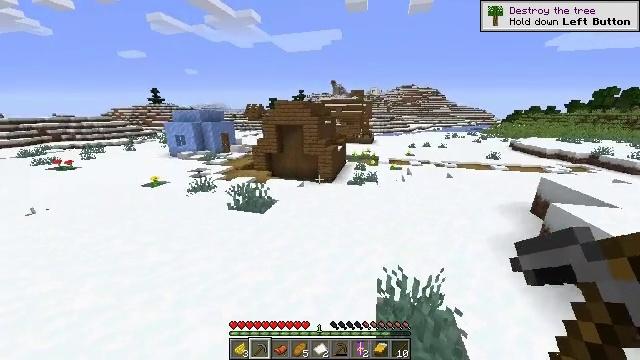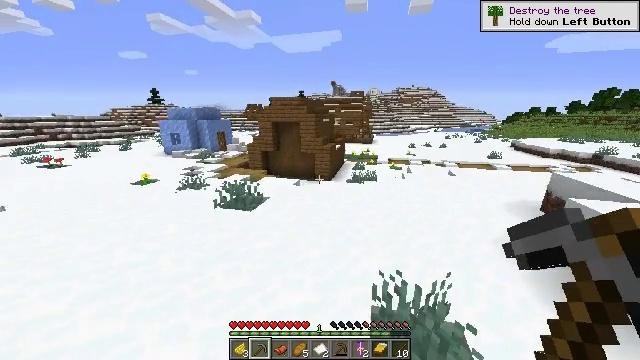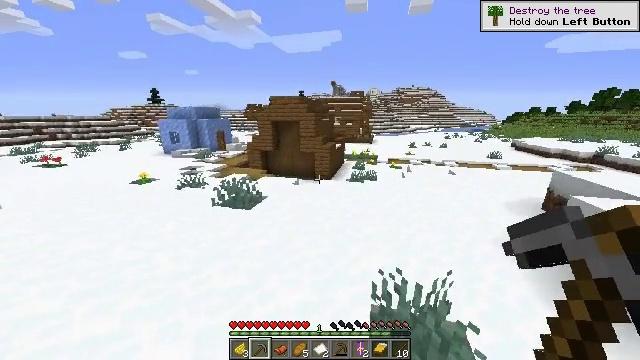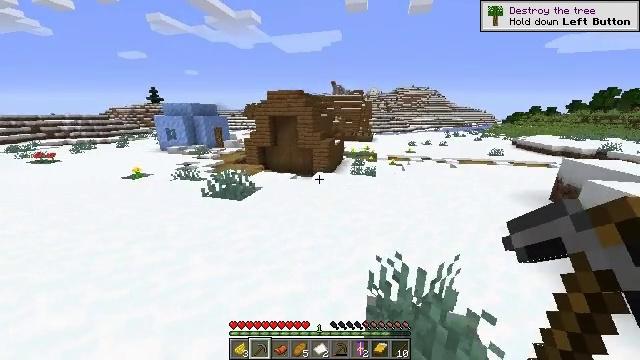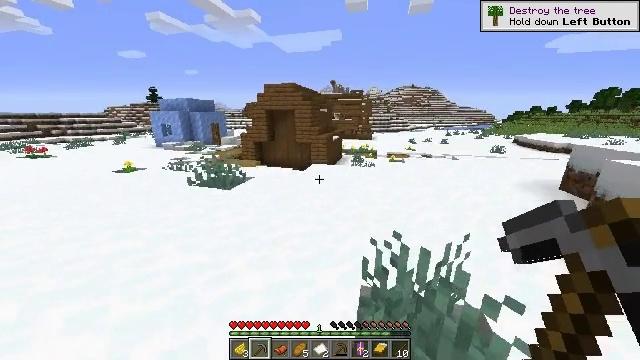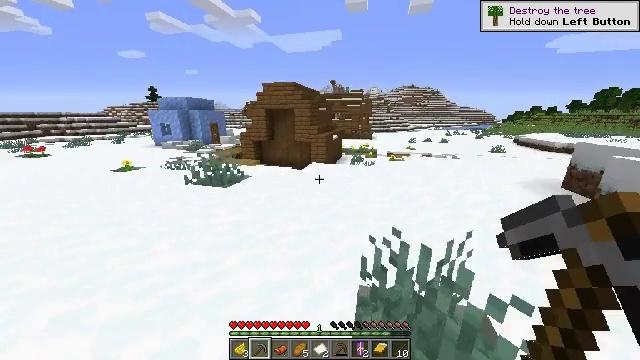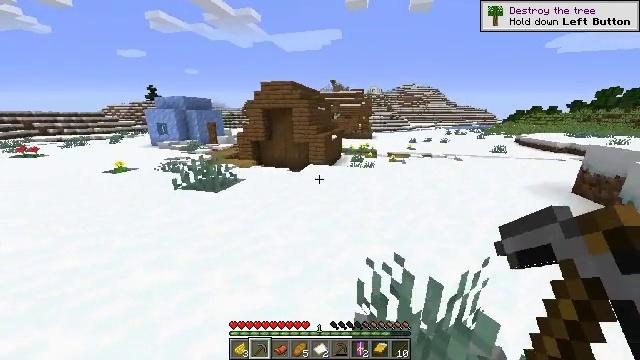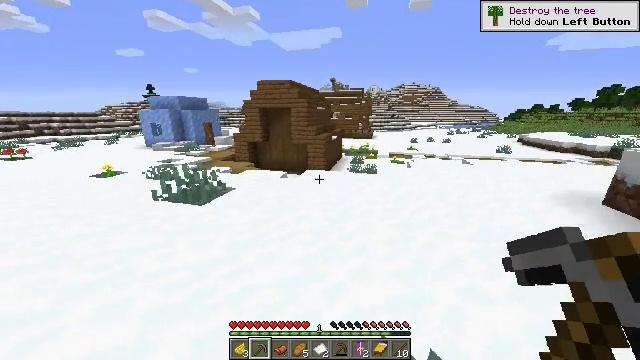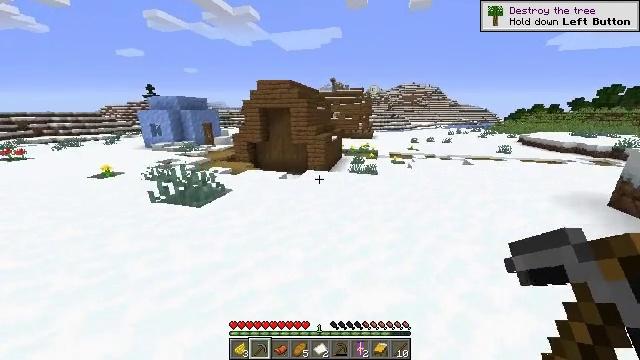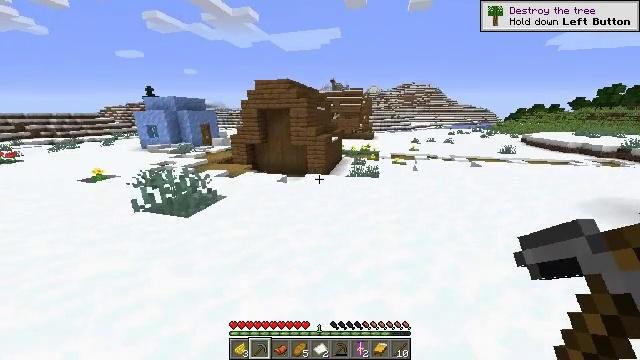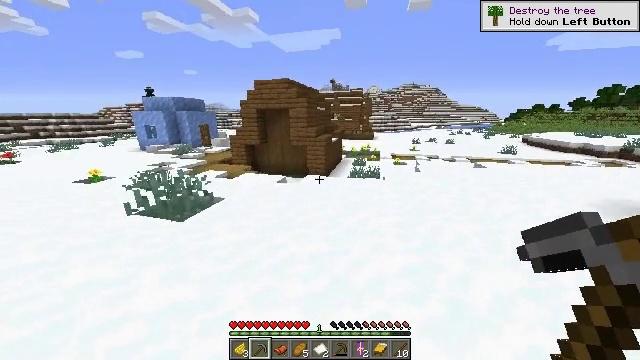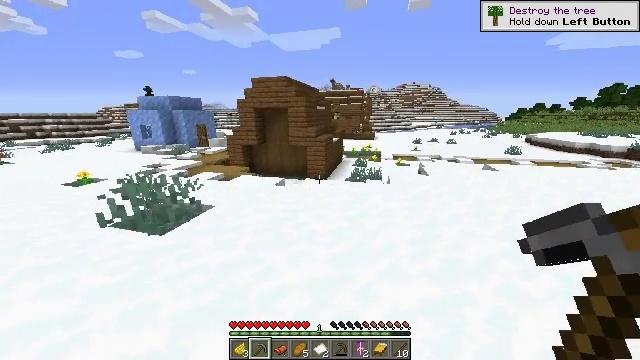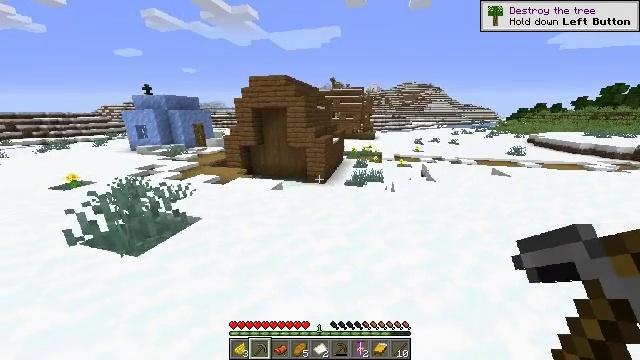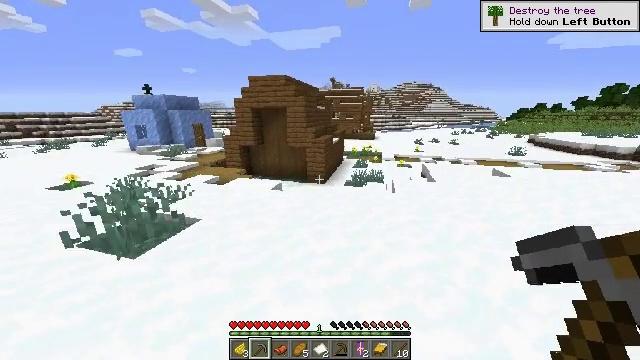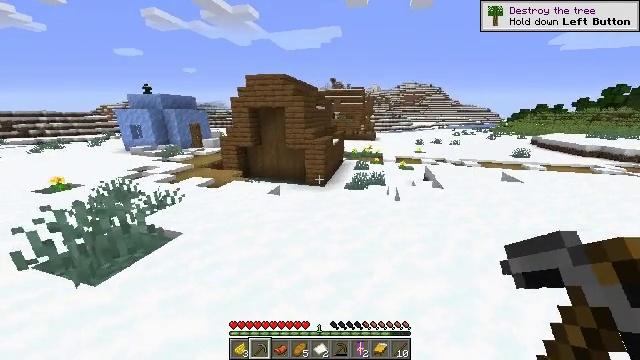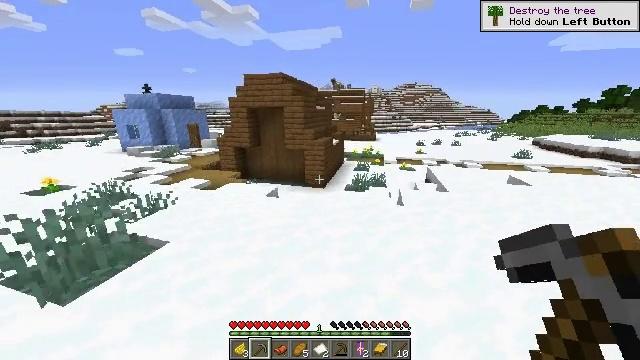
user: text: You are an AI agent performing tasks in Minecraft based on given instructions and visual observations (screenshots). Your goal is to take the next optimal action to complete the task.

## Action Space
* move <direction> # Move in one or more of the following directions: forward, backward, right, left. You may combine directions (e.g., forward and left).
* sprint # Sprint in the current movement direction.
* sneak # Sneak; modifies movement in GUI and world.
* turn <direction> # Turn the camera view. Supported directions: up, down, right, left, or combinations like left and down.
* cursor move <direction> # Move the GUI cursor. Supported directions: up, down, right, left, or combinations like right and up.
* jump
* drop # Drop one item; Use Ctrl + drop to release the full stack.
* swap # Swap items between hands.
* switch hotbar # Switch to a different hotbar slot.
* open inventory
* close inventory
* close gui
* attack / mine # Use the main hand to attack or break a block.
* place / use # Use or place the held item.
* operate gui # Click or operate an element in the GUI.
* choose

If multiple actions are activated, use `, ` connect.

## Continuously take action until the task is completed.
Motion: motion action
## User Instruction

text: Break the spruce fence to collect it.
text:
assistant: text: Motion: move forward and move right
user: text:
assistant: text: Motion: move forward and move right
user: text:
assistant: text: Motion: move forward and move right
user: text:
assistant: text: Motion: move forward
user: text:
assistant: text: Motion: move forward
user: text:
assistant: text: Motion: move forward
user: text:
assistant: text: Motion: move forward
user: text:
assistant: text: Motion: move forward
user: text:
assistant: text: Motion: move forward
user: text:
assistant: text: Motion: move forward
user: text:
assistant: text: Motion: move forward
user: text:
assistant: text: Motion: move forward
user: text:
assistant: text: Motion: move forward
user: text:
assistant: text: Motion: move forward
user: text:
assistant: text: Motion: move forward
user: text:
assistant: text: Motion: move forward
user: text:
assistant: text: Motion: move forward
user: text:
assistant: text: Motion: move forward
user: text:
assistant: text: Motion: move forward, turn up
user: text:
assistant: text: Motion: move forward, turn up
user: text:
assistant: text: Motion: move forward, turn right and up
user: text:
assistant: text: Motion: move forward, turn right and up
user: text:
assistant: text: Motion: move forward, turn right
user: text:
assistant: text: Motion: move forward
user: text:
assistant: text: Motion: move forward, turn down
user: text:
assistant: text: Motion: move forward
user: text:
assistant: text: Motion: move forward
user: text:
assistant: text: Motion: move forward, turn down
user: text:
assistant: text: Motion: move forward, turn down
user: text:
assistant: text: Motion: move forward, turn right and down